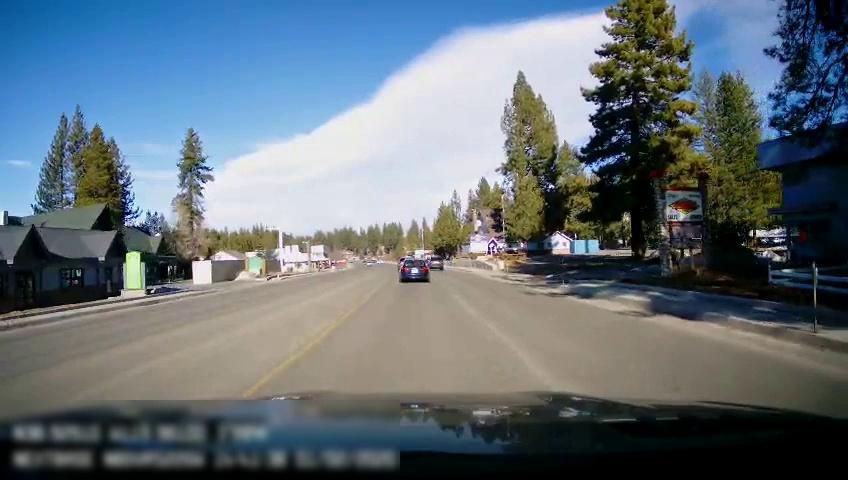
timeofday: Day
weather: Sunny
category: Drivable Space
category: Vehicles | SUV
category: Vehicles | Car
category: Lanes | Opposite Lane
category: Lanes | Current Lane
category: Lanes | Current Lane
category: Lanes | Opposite Lane